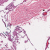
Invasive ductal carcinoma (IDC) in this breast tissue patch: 0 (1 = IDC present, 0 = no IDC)